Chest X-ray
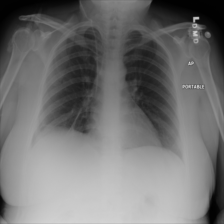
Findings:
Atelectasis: positive
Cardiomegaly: negative
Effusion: negative
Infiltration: negative
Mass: negative
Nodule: negative
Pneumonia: negative
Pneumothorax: negative
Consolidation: negative
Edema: negative
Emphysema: negative
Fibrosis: negative
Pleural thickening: negative
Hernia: negative